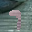
Label: 9